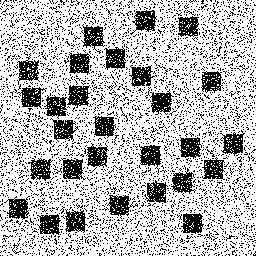
Squares: 28
Triangles: 0
Stars: 0
Total shapes: 28